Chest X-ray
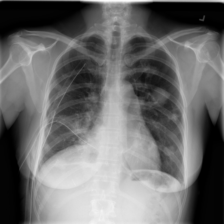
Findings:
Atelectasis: negative
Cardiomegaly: negative
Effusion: negative
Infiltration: negative
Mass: positive
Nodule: positive
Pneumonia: negative
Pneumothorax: negative
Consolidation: negative
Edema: negative
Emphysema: negative
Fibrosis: negative
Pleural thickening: negative
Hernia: negative